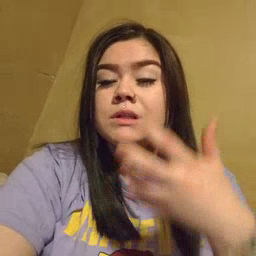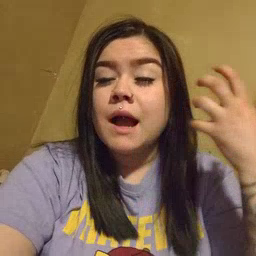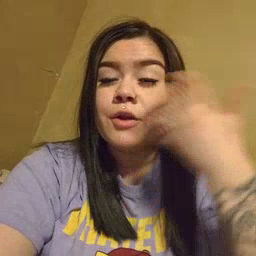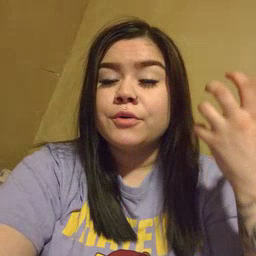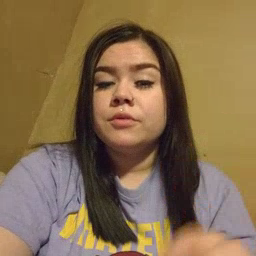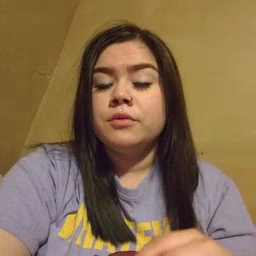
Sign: tiger